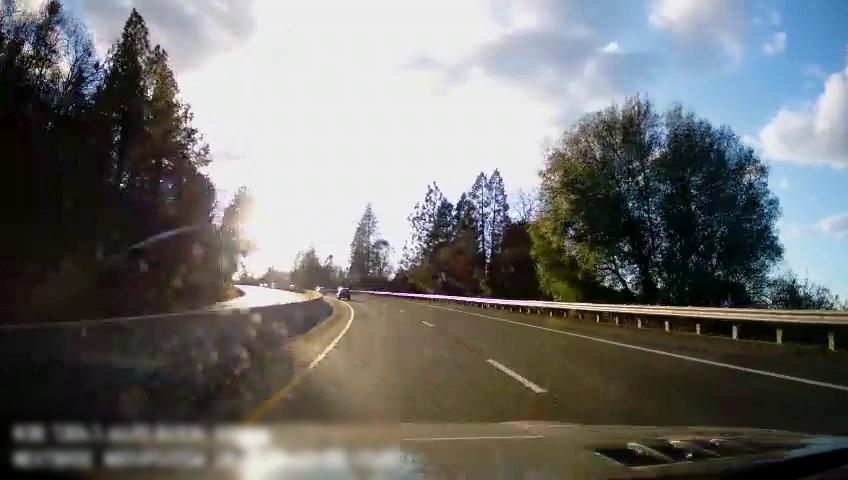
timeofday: Day
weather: Sunny
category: Drivable Space
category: Drivable Space
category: Vehicles | SUV
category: Lanes | Current Lane
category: Lanes | Alternate Lane
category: Lanes | Current Lane